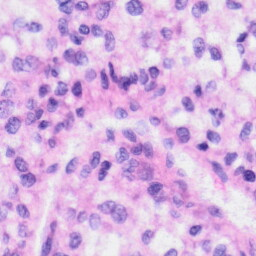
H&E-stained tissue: Liver